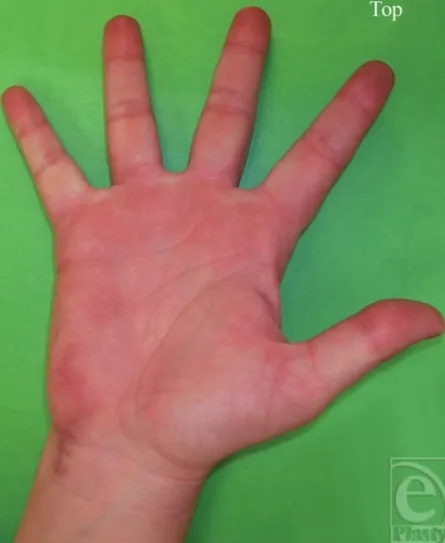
The patient's hand postoperatively.
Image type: radiology (x_ray)